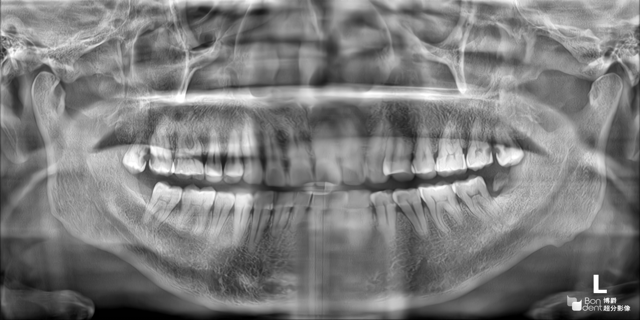
adult